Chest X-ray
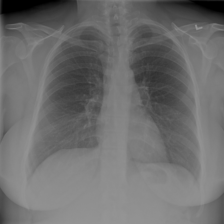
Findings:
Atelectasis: negative
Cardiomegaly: negative
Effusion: negative
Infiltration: negative
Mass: negative
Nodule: negative
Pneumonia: negative
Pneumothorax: negative
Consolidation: negative
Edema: negative
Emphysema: negative
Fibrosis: negative
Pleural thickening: negative
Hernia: negative